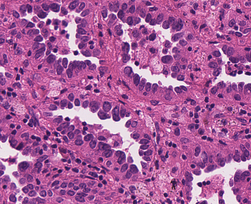
Tumor epithelial tissue: yes
Tumor-associated stroma tissue: yes
Normal tissue: no